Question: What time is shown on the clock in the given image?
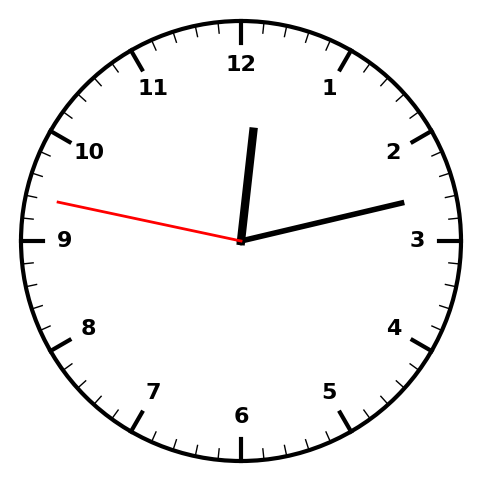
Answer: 12:12:47